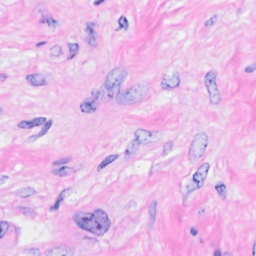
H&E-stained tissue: Breast